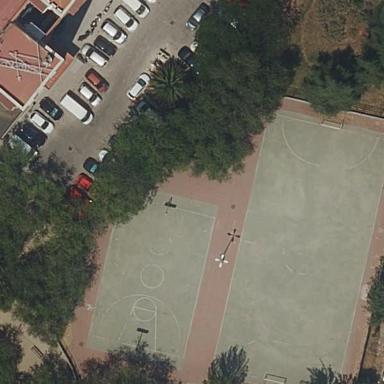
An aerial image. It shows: Basketball court on pitch.